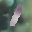
Label: 1